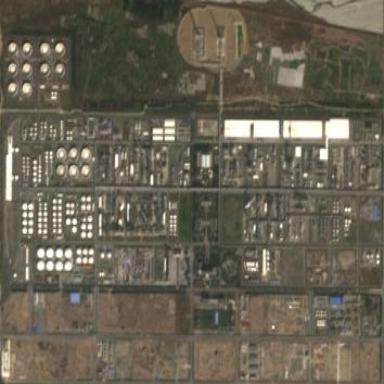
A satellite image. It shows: Industrial area dedicated to oil-related activities.